Question: There are laws that have established forms of legal documents.
An idea is to create an application that can speed up a process of document creation, their filling out and submitting.
Like this:

How to show a form to fill out? What can I use for this purpose and what is better to use? Something like Excel...?
It would be excellent if it worked with 'Firemonkey'.
A form mustn't be constant, an adding of additional fields must be supported (for example, there are 3 fields in an established form, but we have 4 items, so we need to add an additional one).
It would be great if we could add controls near fields, for example, a button to select an previously saved/entered address from a list.
Highlighting of fields (for example, highlighting of empty fields or with mistakes)
All forms will be stored in a database. The application must be capable to save an filled form to the database back.
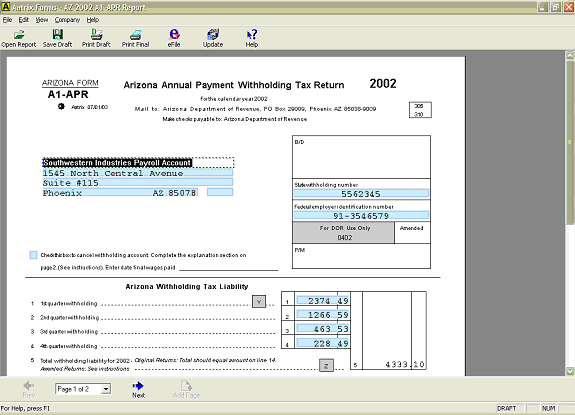
Answer: You may have a look to FastReport. It can solve your 1/ & 3/ 4/ points, I am not sure for the other, but you may try the 'interactive report' in the demos.
Other informations <URL>.